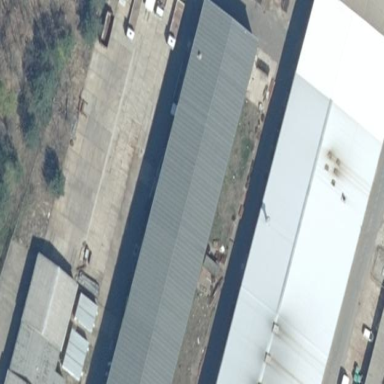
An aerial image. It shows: Industrial building.